Aerial crown-view tile of a tropical tree (Barro Colorado Island, Panama), acquired 20250512:
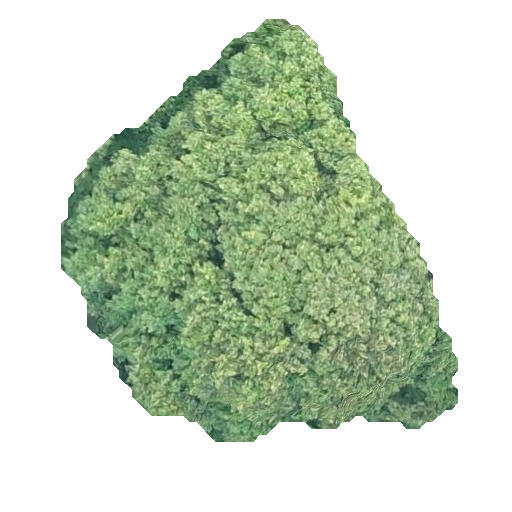
Species: Prioria copaifera
GBIF accepted scientific name: Prioria copaifera
Crown area: 160.103 m²